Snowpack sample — Loveland Pass, Silver Plume, Colorado, USA (12/14/25, 10:50 AM MST)
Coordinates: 39.664, -105.882
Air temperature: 36 °F
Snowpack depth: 67 cm
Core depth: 10 cm
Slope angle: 6°, slope face: 326°
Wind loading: low
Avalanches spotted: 0
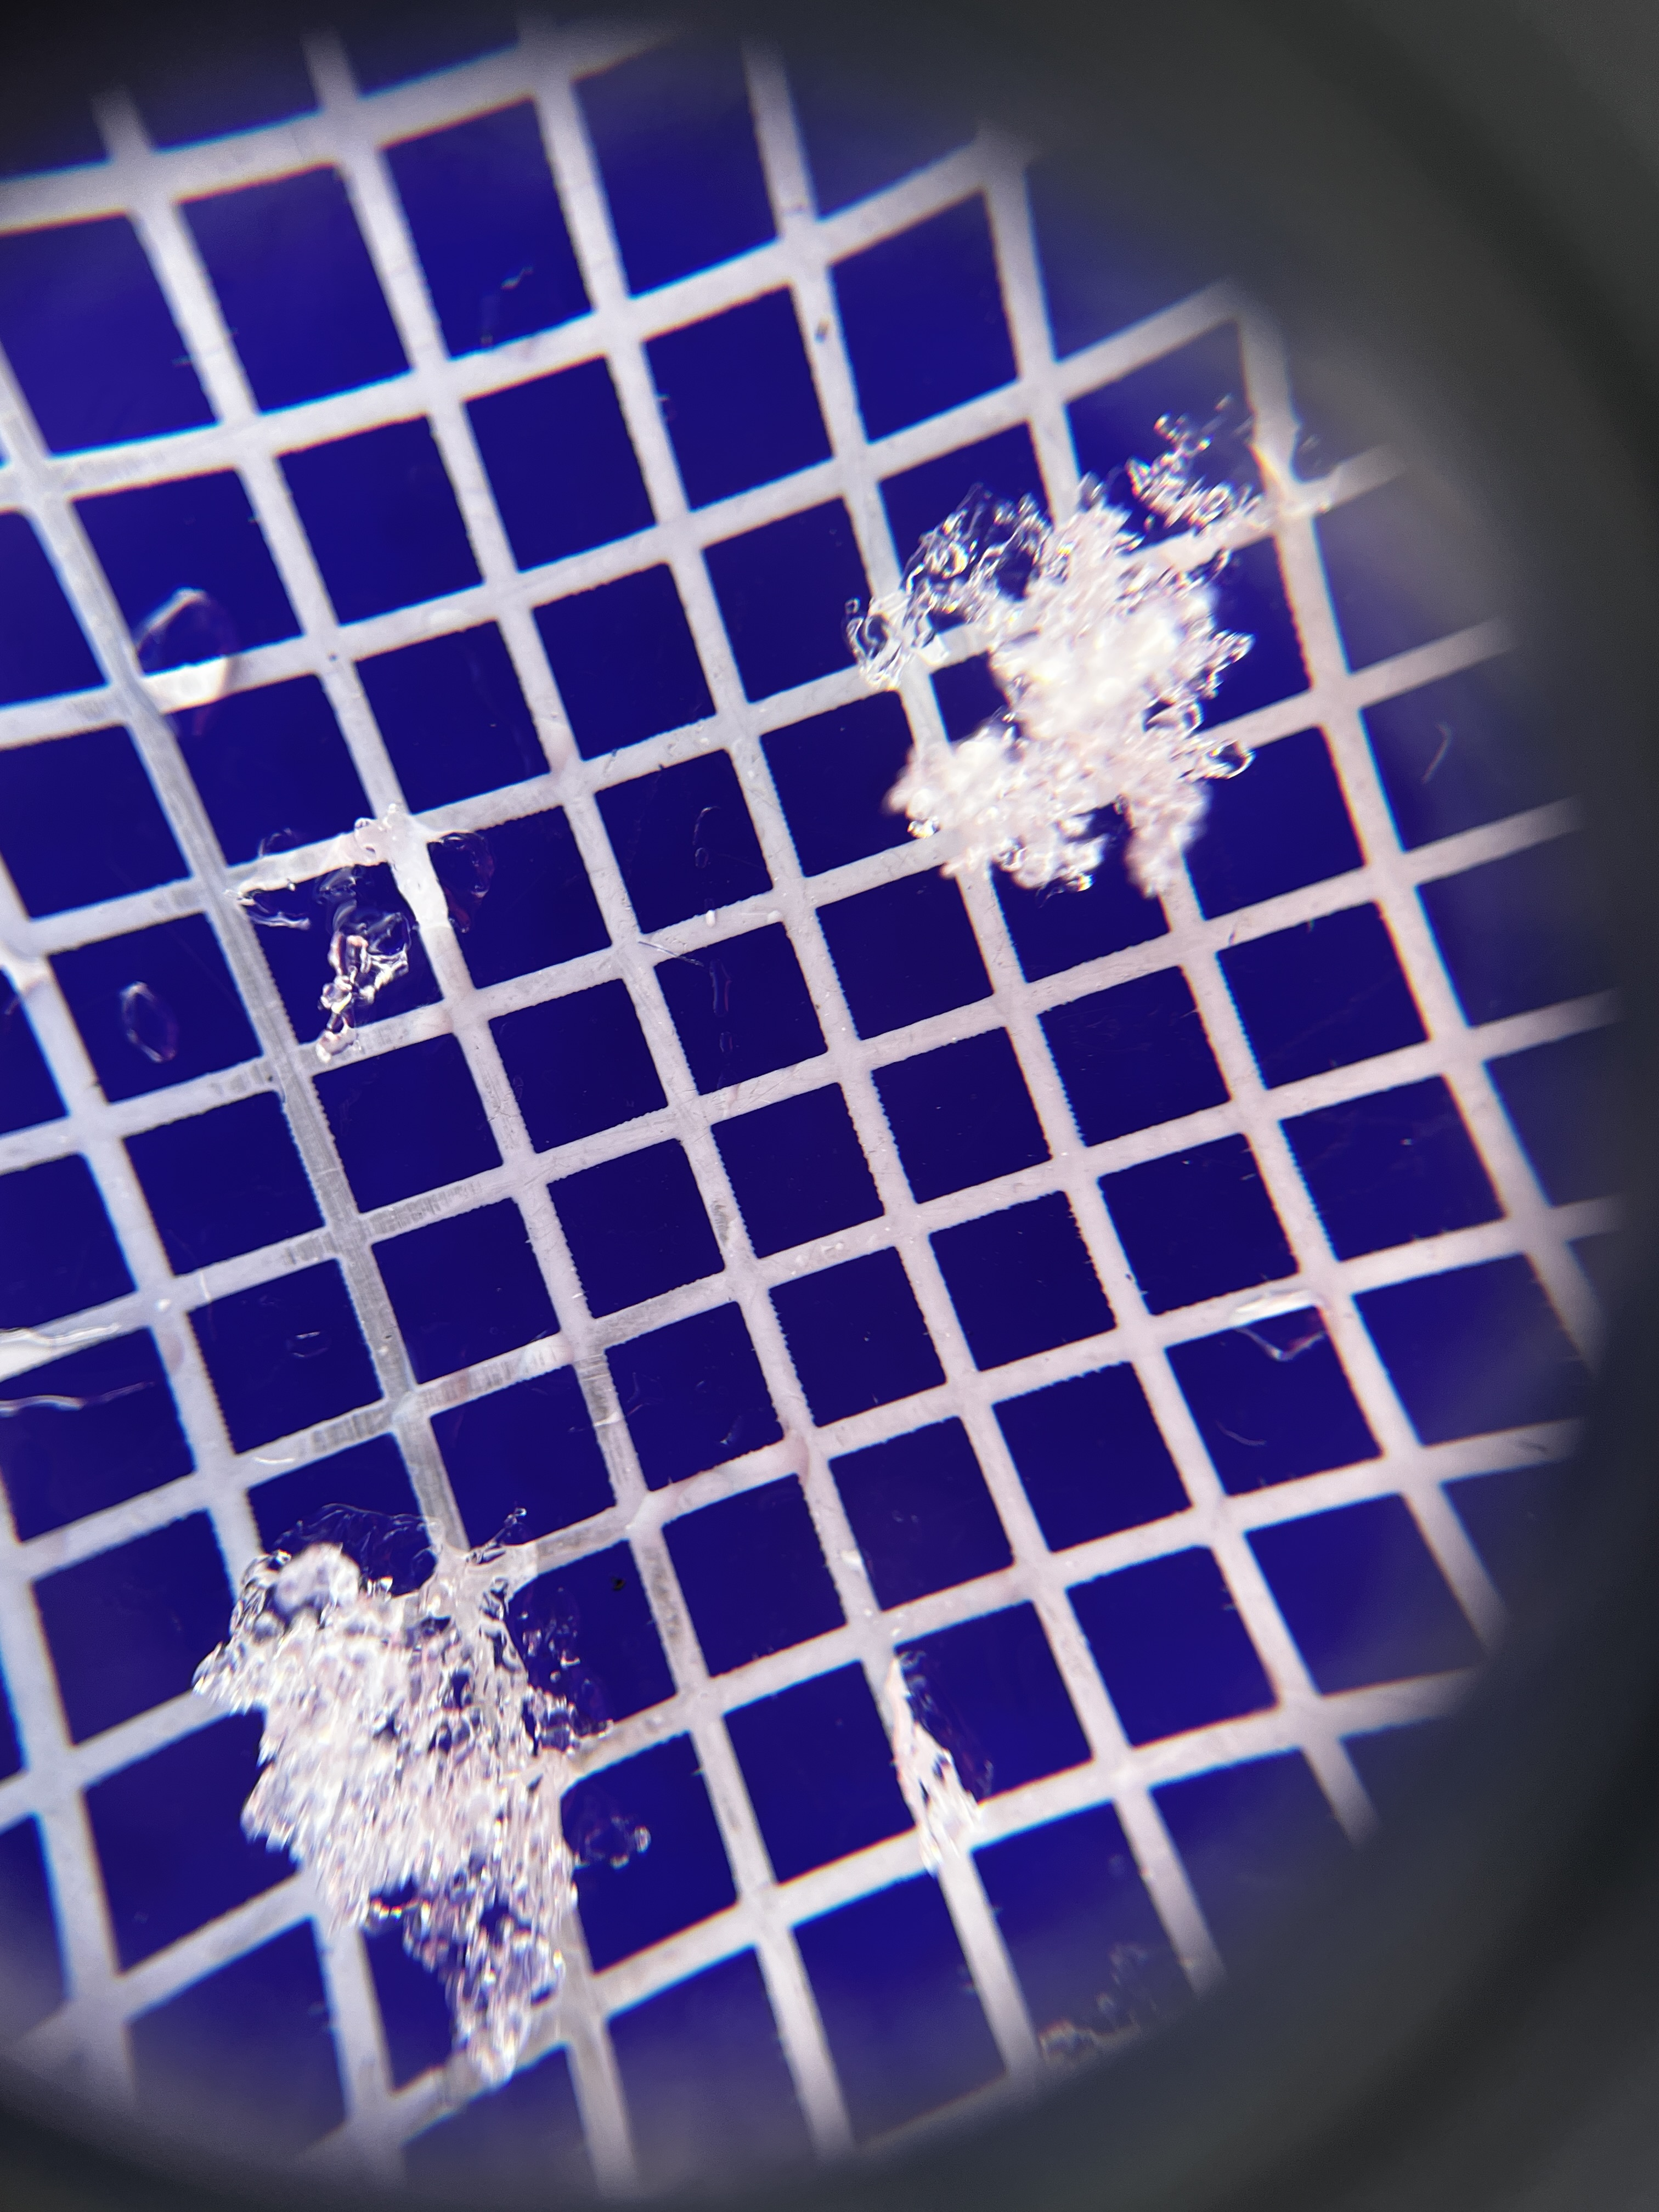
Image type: magnified_profile
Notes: No avalanches spotted, very late start to the season with minimal snowpack